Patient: sex M, age 59
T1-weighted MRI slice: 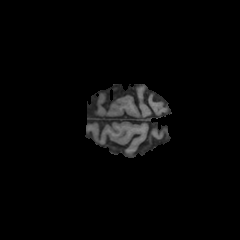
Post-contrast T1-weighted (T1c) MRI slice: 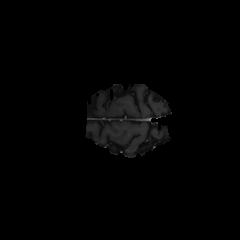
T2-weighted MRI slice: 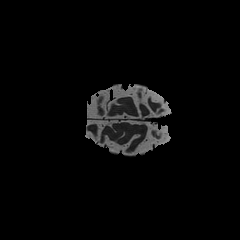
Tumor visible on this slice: no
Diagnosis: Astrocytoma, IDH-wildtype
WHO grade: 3